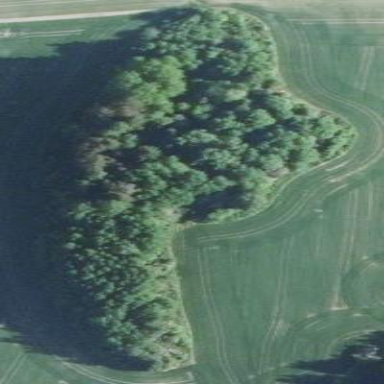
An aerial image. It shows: Forest with needle-leaved trees.